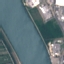
Label: River